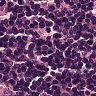
Metastatic tissue present: no